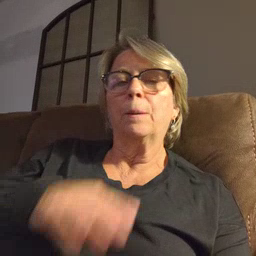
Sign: touch